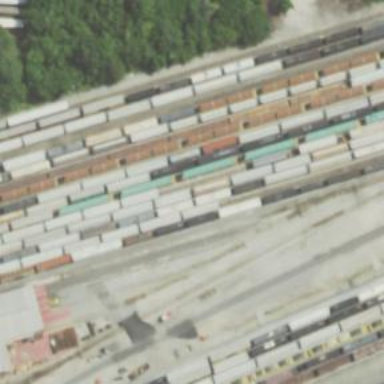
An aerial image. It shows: Rail spur service.